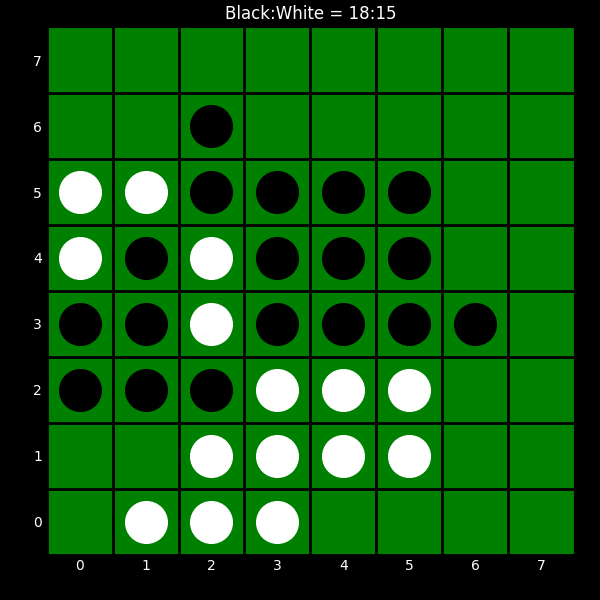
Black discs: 18
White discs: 15